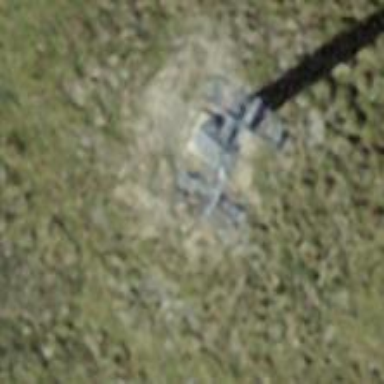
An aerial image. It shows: Pylon for aerialway.